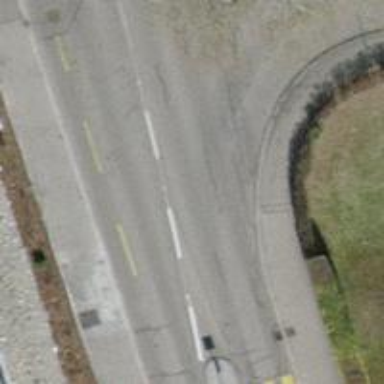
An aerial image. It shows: Residential road with asphalt surface and separate sidewalk. There is designated cycle lane on the left side.